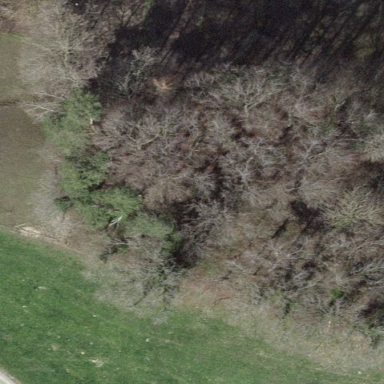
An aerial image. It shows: Forest area.